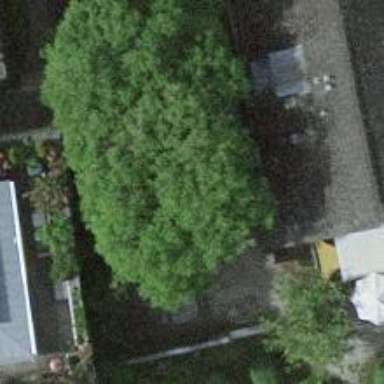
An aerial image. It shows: Deciduous broadleaved tree in garden.